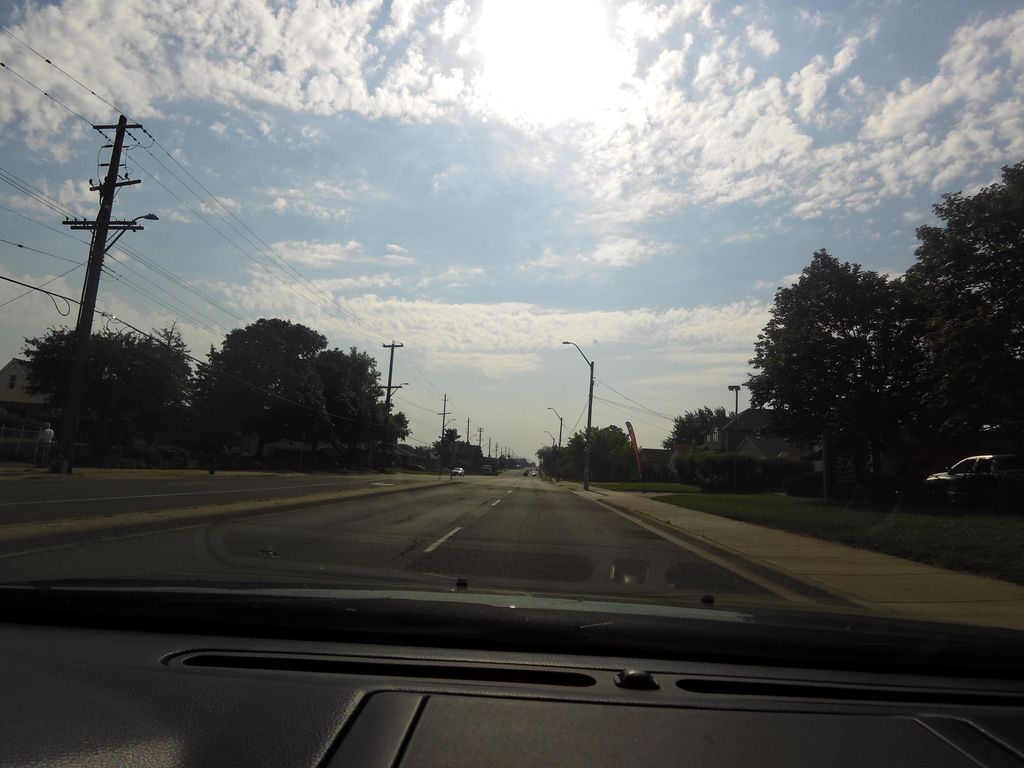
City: hamilton